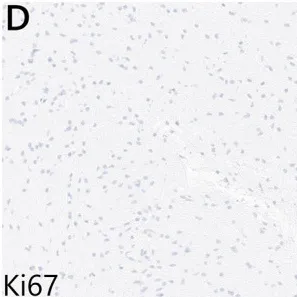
Representative microscopic features from the intraoperative biopsy sample. (D) Ki67 labeling was negative.
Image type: pathology (immunostaining)